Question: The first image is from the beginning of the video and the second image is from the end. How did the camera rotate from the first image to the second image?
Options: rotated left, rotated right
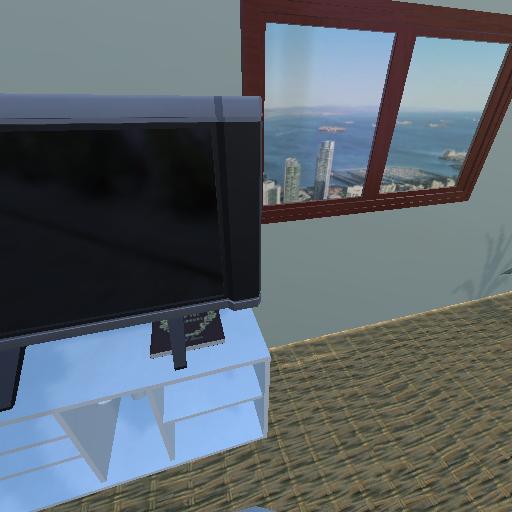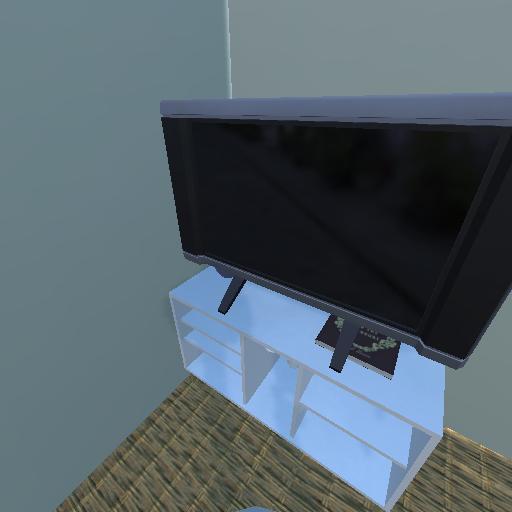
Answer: rotated left